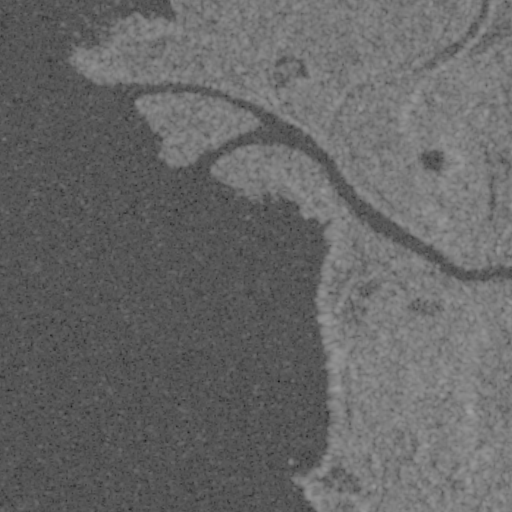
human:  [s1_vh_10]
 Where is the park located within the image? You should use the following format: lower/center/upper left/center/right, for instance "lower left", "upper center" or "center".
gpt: The park is located in the center right of the image.
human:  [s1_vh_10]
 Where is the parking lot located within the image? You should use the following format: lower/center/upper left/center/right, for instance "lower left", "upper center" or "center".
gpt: The parking lot is located in the center right of the image.
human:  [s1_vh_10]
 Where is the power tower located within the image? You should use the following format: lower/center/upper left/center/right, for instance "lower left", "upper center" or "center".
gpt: There is no power tower in the image.

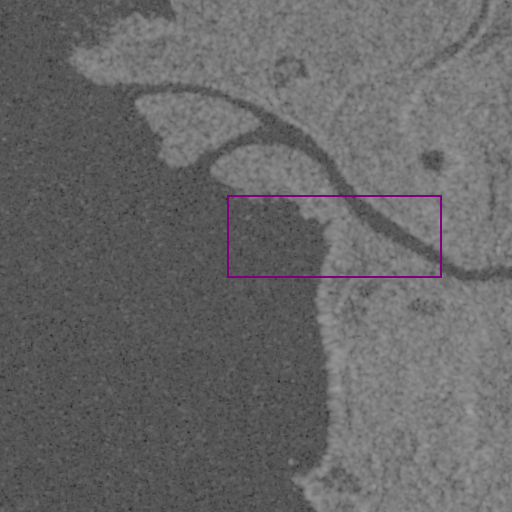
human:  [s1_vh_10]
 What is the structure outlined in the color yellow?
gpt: There is no yellow outline.
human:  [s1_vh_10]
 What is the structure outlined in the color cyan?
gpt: There is no structure outlined in cyan.